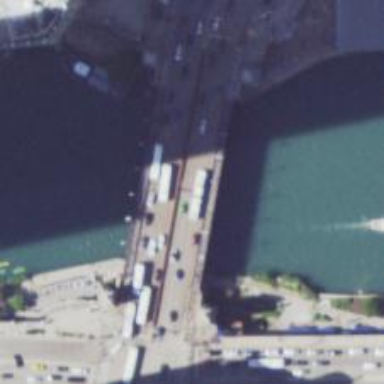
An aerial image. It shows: Secondary road with asphalt surface crossing over bascule movable bridge.